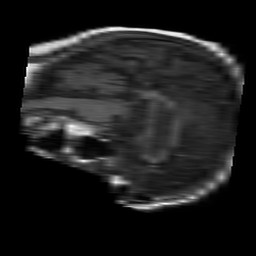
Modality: T1w
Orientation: sagittal
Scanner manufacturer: philips
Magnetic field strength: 1.5 T
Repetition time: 0.375 s
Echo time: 0.011 s